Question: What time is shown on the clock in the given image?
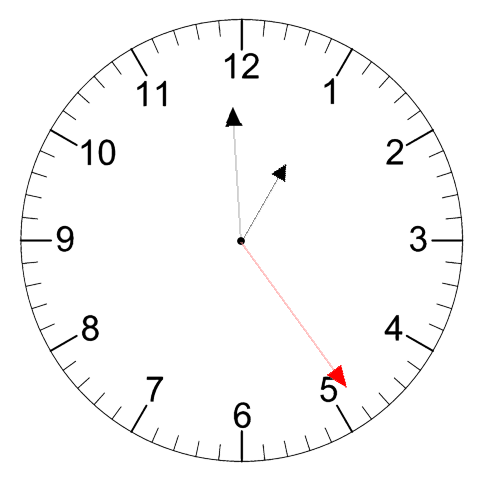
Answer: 12:59:24